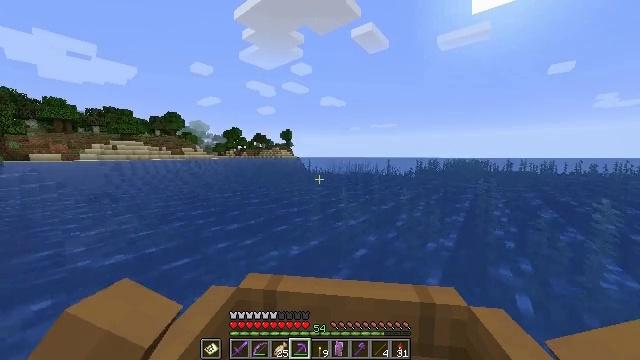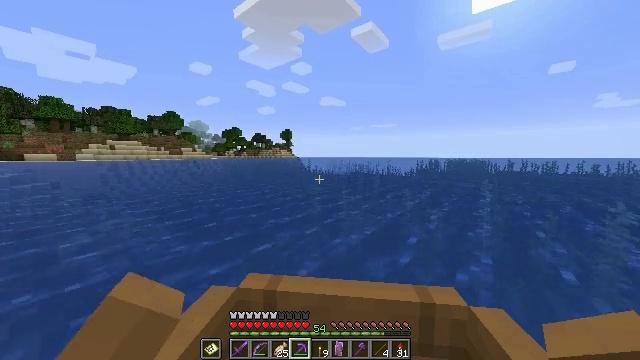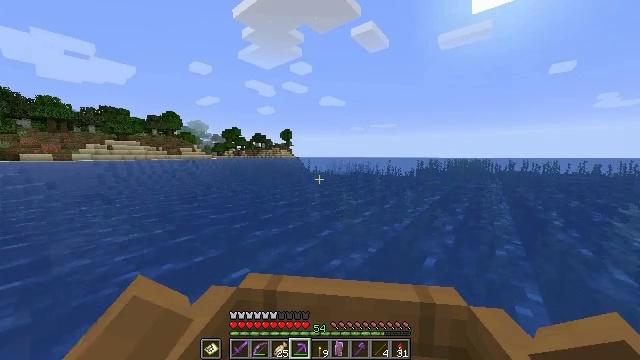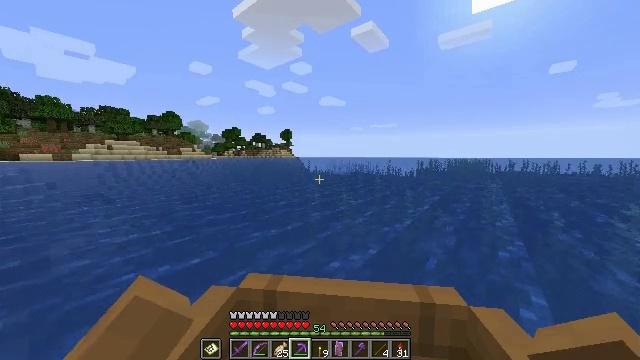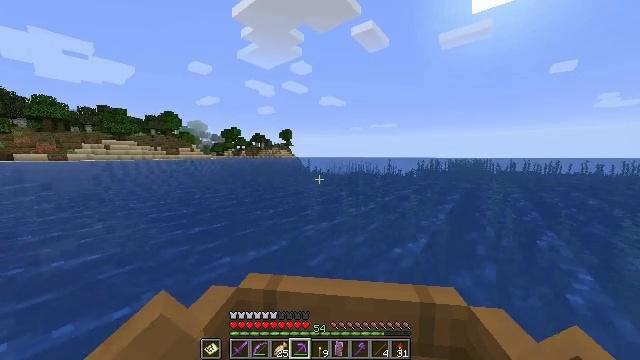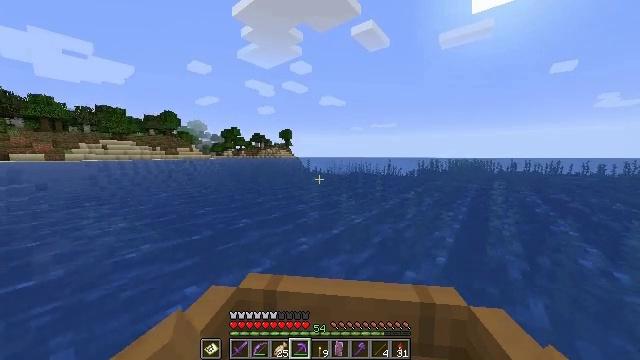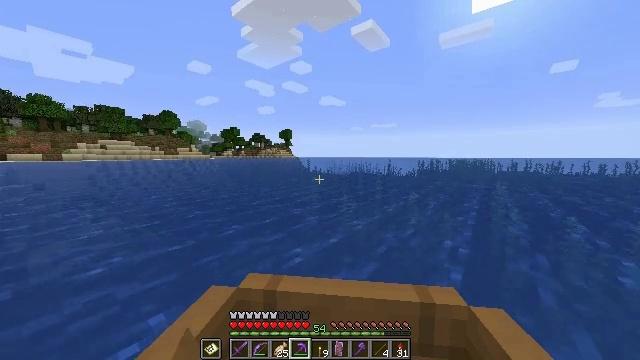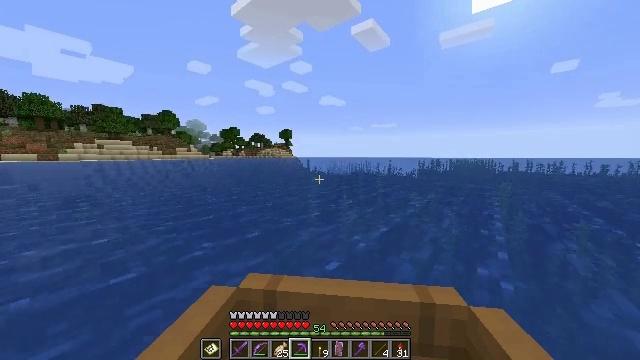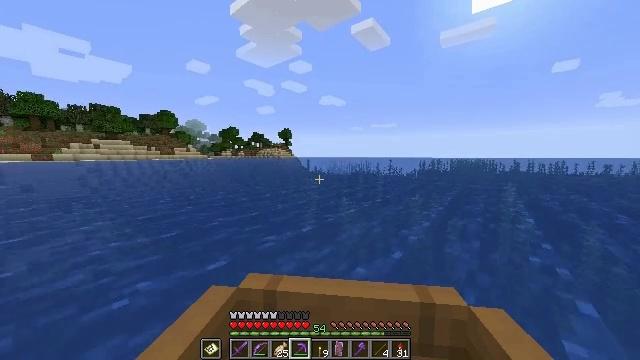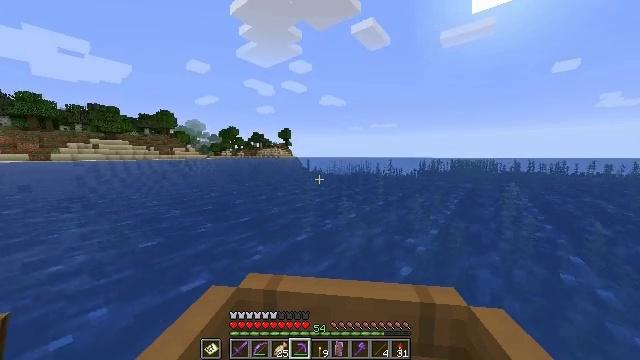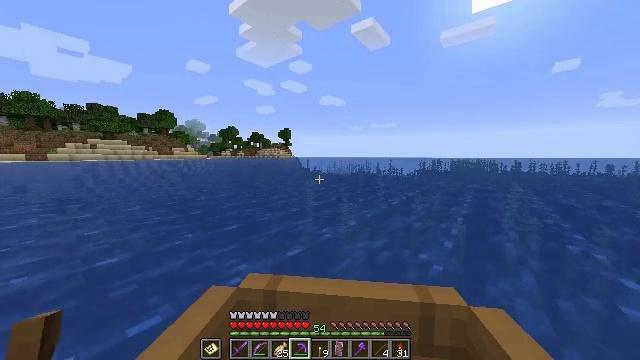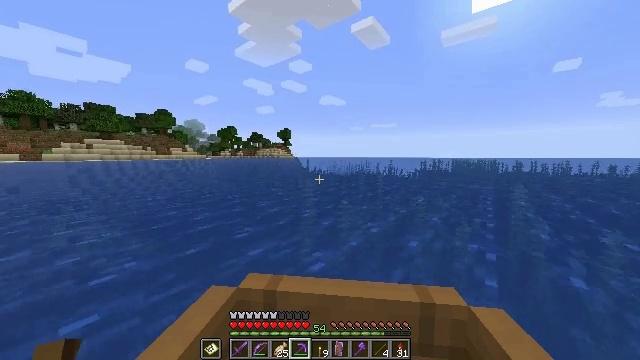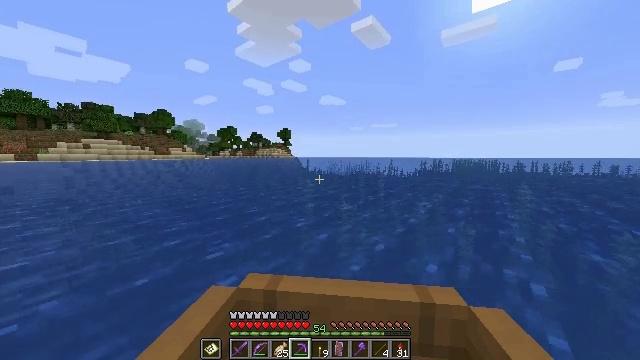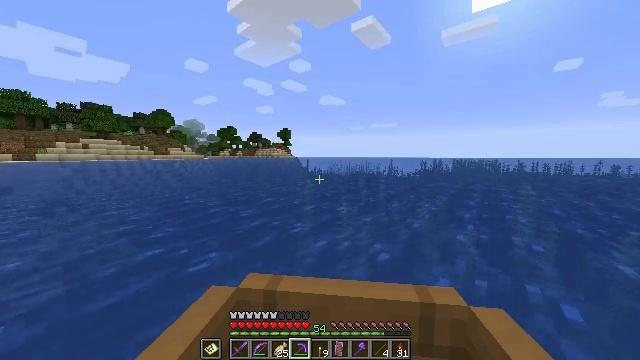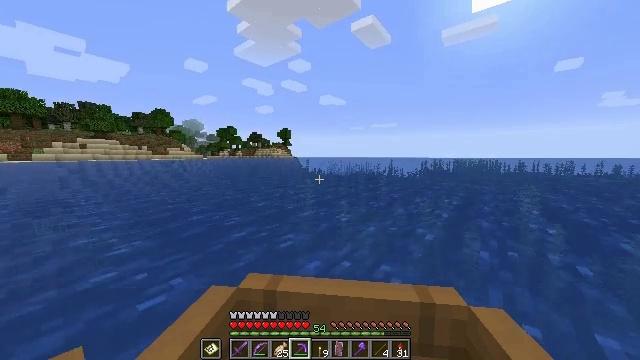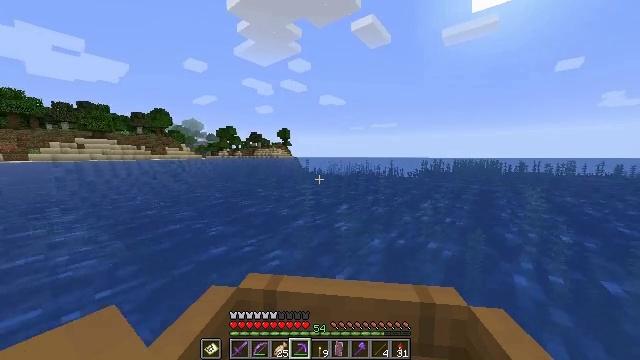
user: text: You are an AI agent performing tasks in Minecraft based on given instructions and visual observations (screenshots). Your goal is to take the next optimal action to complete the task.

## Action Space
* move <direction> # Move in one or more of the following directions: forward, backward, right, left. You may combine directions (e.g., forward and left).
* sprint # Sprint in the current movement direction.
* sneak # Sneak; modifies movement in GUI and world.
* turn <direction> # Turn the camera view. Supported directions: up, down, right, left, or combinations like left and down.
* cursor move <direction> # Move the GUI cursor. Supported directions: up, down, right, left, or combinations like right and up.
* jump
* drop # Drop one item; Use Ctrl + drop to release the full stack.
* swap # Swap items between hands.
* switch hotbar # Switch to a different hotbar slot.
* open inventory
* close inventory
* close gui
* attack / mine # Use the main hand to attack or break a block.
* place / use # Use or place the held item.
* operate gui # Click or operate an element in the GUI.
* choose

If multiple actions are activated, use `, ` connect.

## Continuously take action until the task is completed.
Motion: motion action
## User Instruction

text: Collect sand to make glass.
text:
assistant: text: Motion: move forward, sprint
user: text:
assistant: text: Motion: move forward, sprint
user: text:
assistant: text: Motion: move forward, sprint
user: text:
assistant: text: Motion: move forward, sprint
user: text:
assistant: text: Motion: move forward, sprint
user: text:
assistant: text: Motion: move forward, sprint
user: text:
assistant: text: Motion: move forward, sprint
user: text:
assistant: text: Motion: move forward, sprint
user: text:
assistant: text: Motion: move forward, sprint
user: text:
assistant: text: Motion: move forward, sprint
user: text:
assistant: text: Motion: move forward, sprint
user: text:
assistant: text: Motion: move forward, sprint
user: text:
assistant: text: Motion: move forward, sprint
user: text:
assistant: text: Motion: move forward, sprint
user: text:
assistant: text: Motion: move forward, sprint
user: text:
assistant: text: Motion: move forward, sprint
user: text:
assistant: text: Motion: move forward, sprint
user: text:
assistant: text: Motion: move forward, sprint
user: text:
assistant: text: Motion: move forward, sprint
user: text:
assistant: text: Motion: move forward, sprint
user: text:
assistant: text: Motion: move forward, sprint
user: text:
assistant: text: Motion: move forward, sprint
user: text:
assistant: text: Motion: move forward, sprint
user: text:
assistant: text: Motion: move forward, sprint
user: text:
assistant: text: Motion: move forward, sprint
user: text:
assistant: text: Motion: move forward, sprint
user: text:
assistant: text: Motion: move forward, sprint
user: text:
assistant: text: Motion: move forward, sprint
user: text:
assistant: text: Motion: move forward, sprint
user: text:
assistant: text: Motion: move forward, sprint